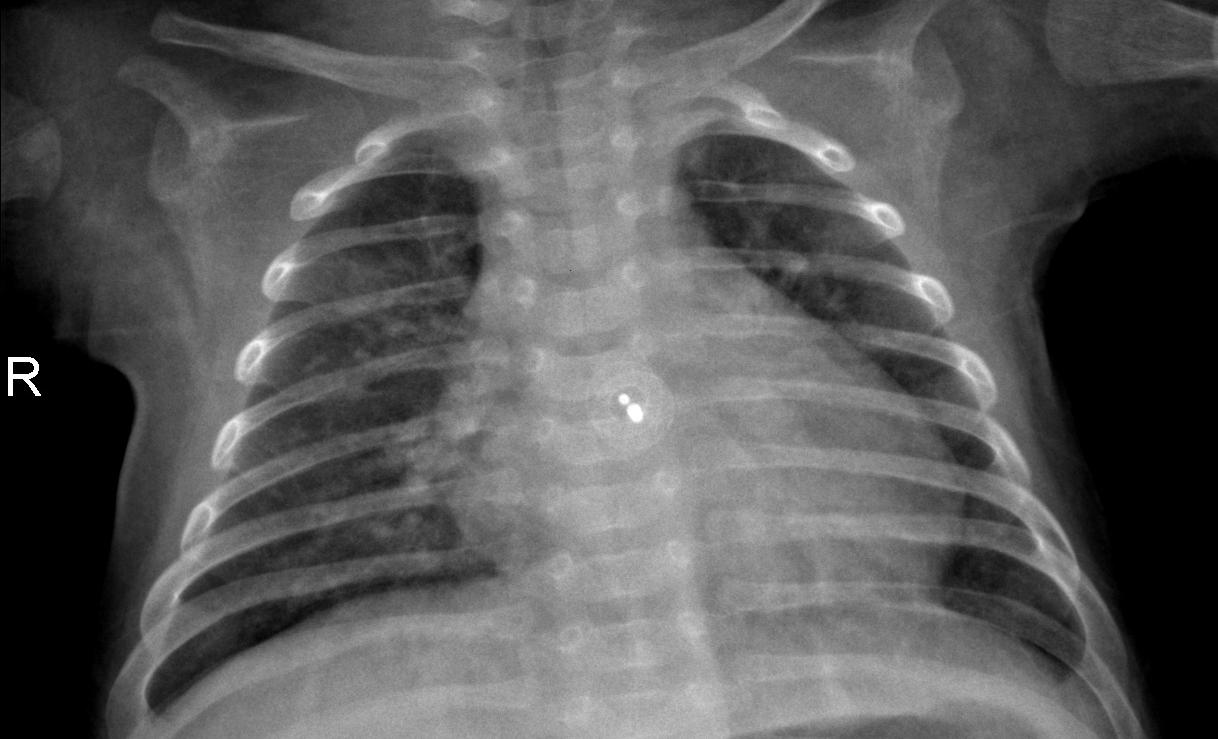
Diagnosis: PNEUMONIA